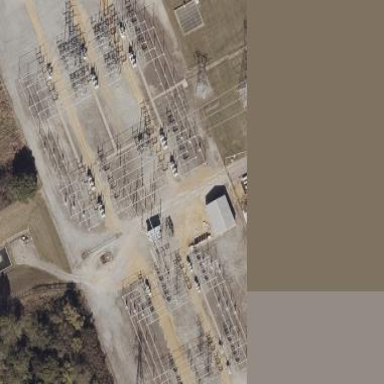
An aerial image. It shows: Power substation with transmission level designation. It is enclosed by fence.